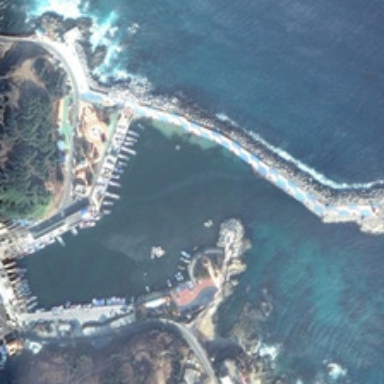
Many boats are in a port near many green trees .